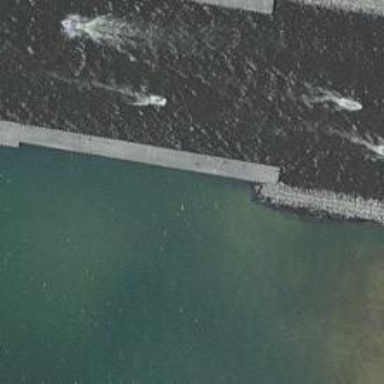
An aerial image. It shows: Breakwater made of concrete.